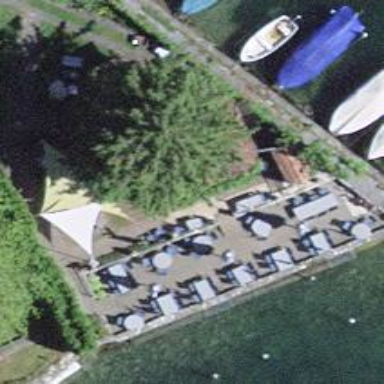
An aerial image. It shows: Restaurant.